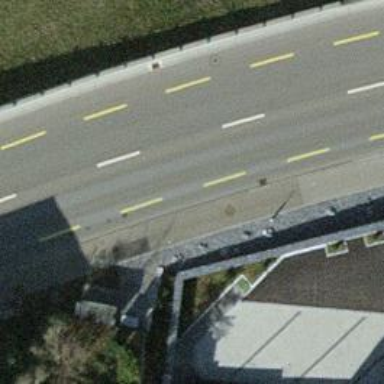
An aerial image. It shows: Primary highway with dedicated lane for cyclists.